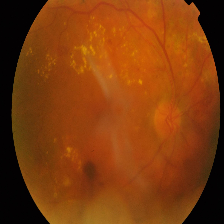
Diabetic retinopathy grade: Proliferative DR